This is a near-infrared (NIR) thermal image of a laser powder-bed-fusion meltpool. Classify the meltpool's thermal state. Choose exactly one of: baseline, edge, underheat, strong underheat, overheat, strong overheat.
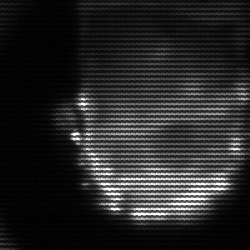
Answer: baseline